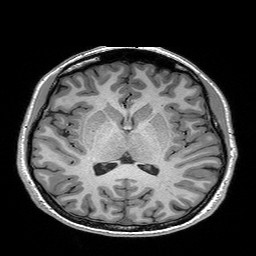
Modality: T1w
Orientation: coronal
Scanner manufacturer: siemens
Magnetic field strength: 3 T
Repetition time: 2.3 s
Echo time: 0.00298 s